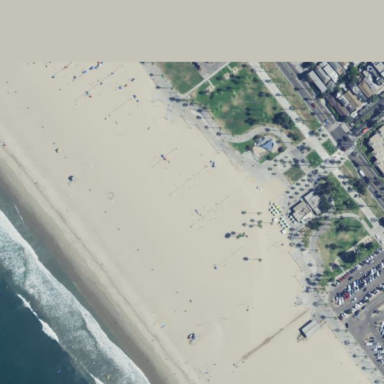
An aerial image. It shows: Sandy pitch for beach volleyball.